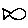
Label: fish